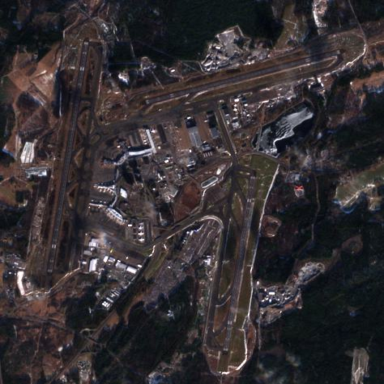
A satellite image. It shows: International airport.